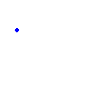
Particle: proton